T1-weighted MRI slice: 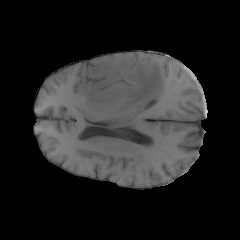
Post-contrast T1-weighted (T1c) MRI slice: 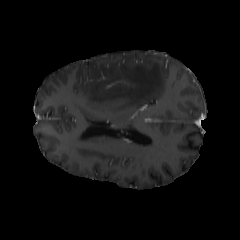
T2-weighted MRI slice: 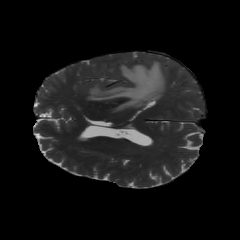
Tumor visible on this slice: yes